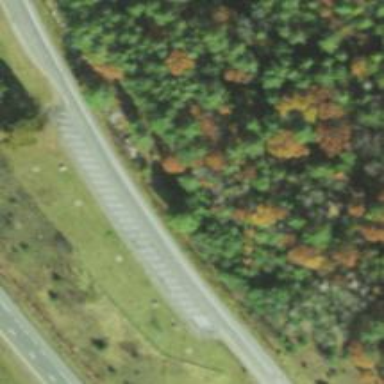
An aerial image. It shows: Rest area along the road.